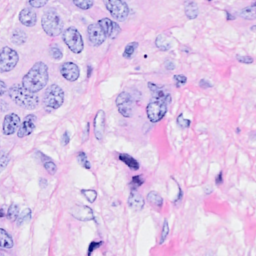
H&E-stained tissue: Breast